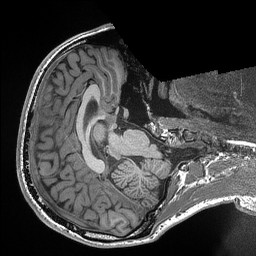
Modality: T1w
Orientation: axial
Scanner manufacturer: siemens
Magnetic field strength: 3 T
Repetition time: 2.3 s
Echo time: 0.00298 s